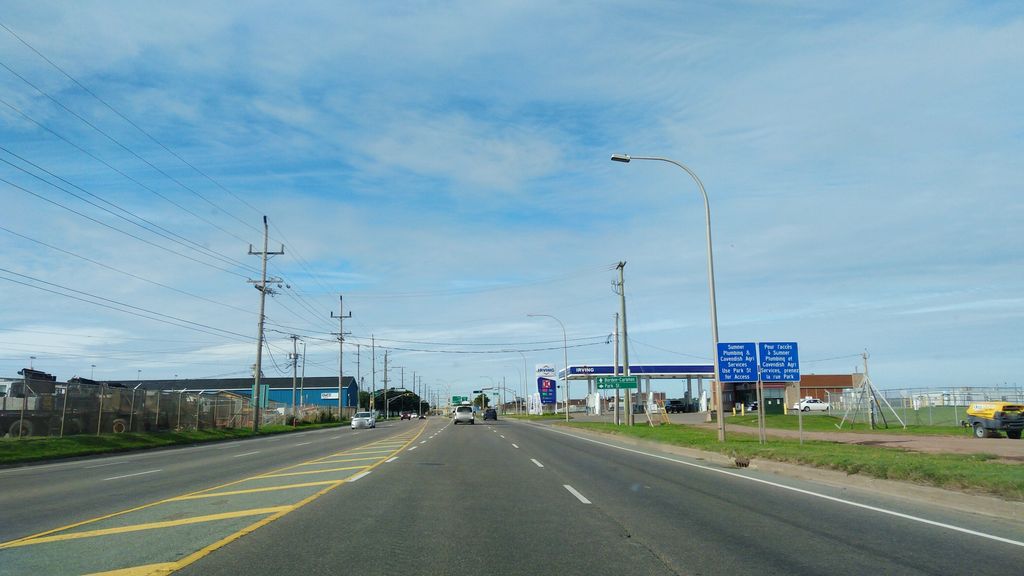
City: charlottetown